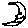
Label: moon